Aerial crown-view tile of a tropical tree (Barro Colorado Island, Panama), acquired 20240611:
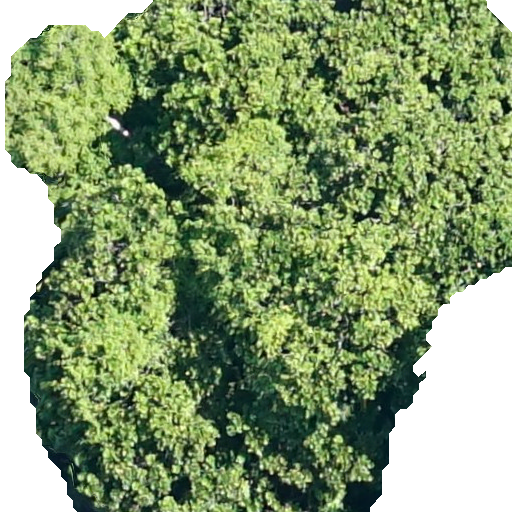
Species: Anacardium excelsum
GBIF accepted scientific name: Anacardium excelsum
Crown area: 377.874 m²